Question: I think my question might be confusing, so let me try to explain it in detail.
Below image is my tableViewController.

Now, as you can see I have selected four different values. If I click on save button now it will work fine. However, when I scroll down, Then the selected values disappear.
Does anyone have any idea of how to solve this?
Please ask me if its still unclear to you.
Thanks
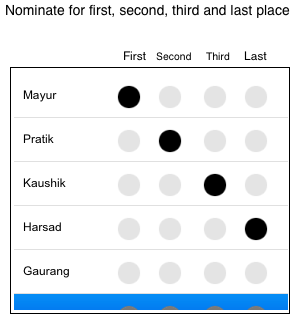
Answer: When you scroll, the table view tries to reuse cells to improve performance, instead of creating new ones all the time. I guess that in your case, you don't have some sort of model that will store the status of your views, and when you scroll up to the first 4 cells in your example, some of the "empty" cells are reused, making the values "dissapear" as you say. Try to store your data in an array or a model class, and then use this array/model to populate the cell views properly in '-cellForRowAtIndexPath'.